Question: I am trying to use SpriteKit in Xcode 6 playground like this:
'''
import UIKit
import SpriteKit
import XCPlayground
var spriteView = SKView(frame: CGRectMake(0, 0, 1334, 650))
spriteView.backgroundColor = UIColor(red: 0.167, green: 0.165, blue: 0.164, alpha: 1.0)
let rootScene = SKScene()
let rect = SKShapeNode(rect: CGRectMake(10, 10, 100, 100))
rect.fillColor = UIColor.redColor()
rootScene.addChild(rect)
spriteView.presentScene(rootScene)
XCPShowView("The Sprite View", spriteView)
'''
But when I see Timeline I just see:

Can Anyone Help Me?
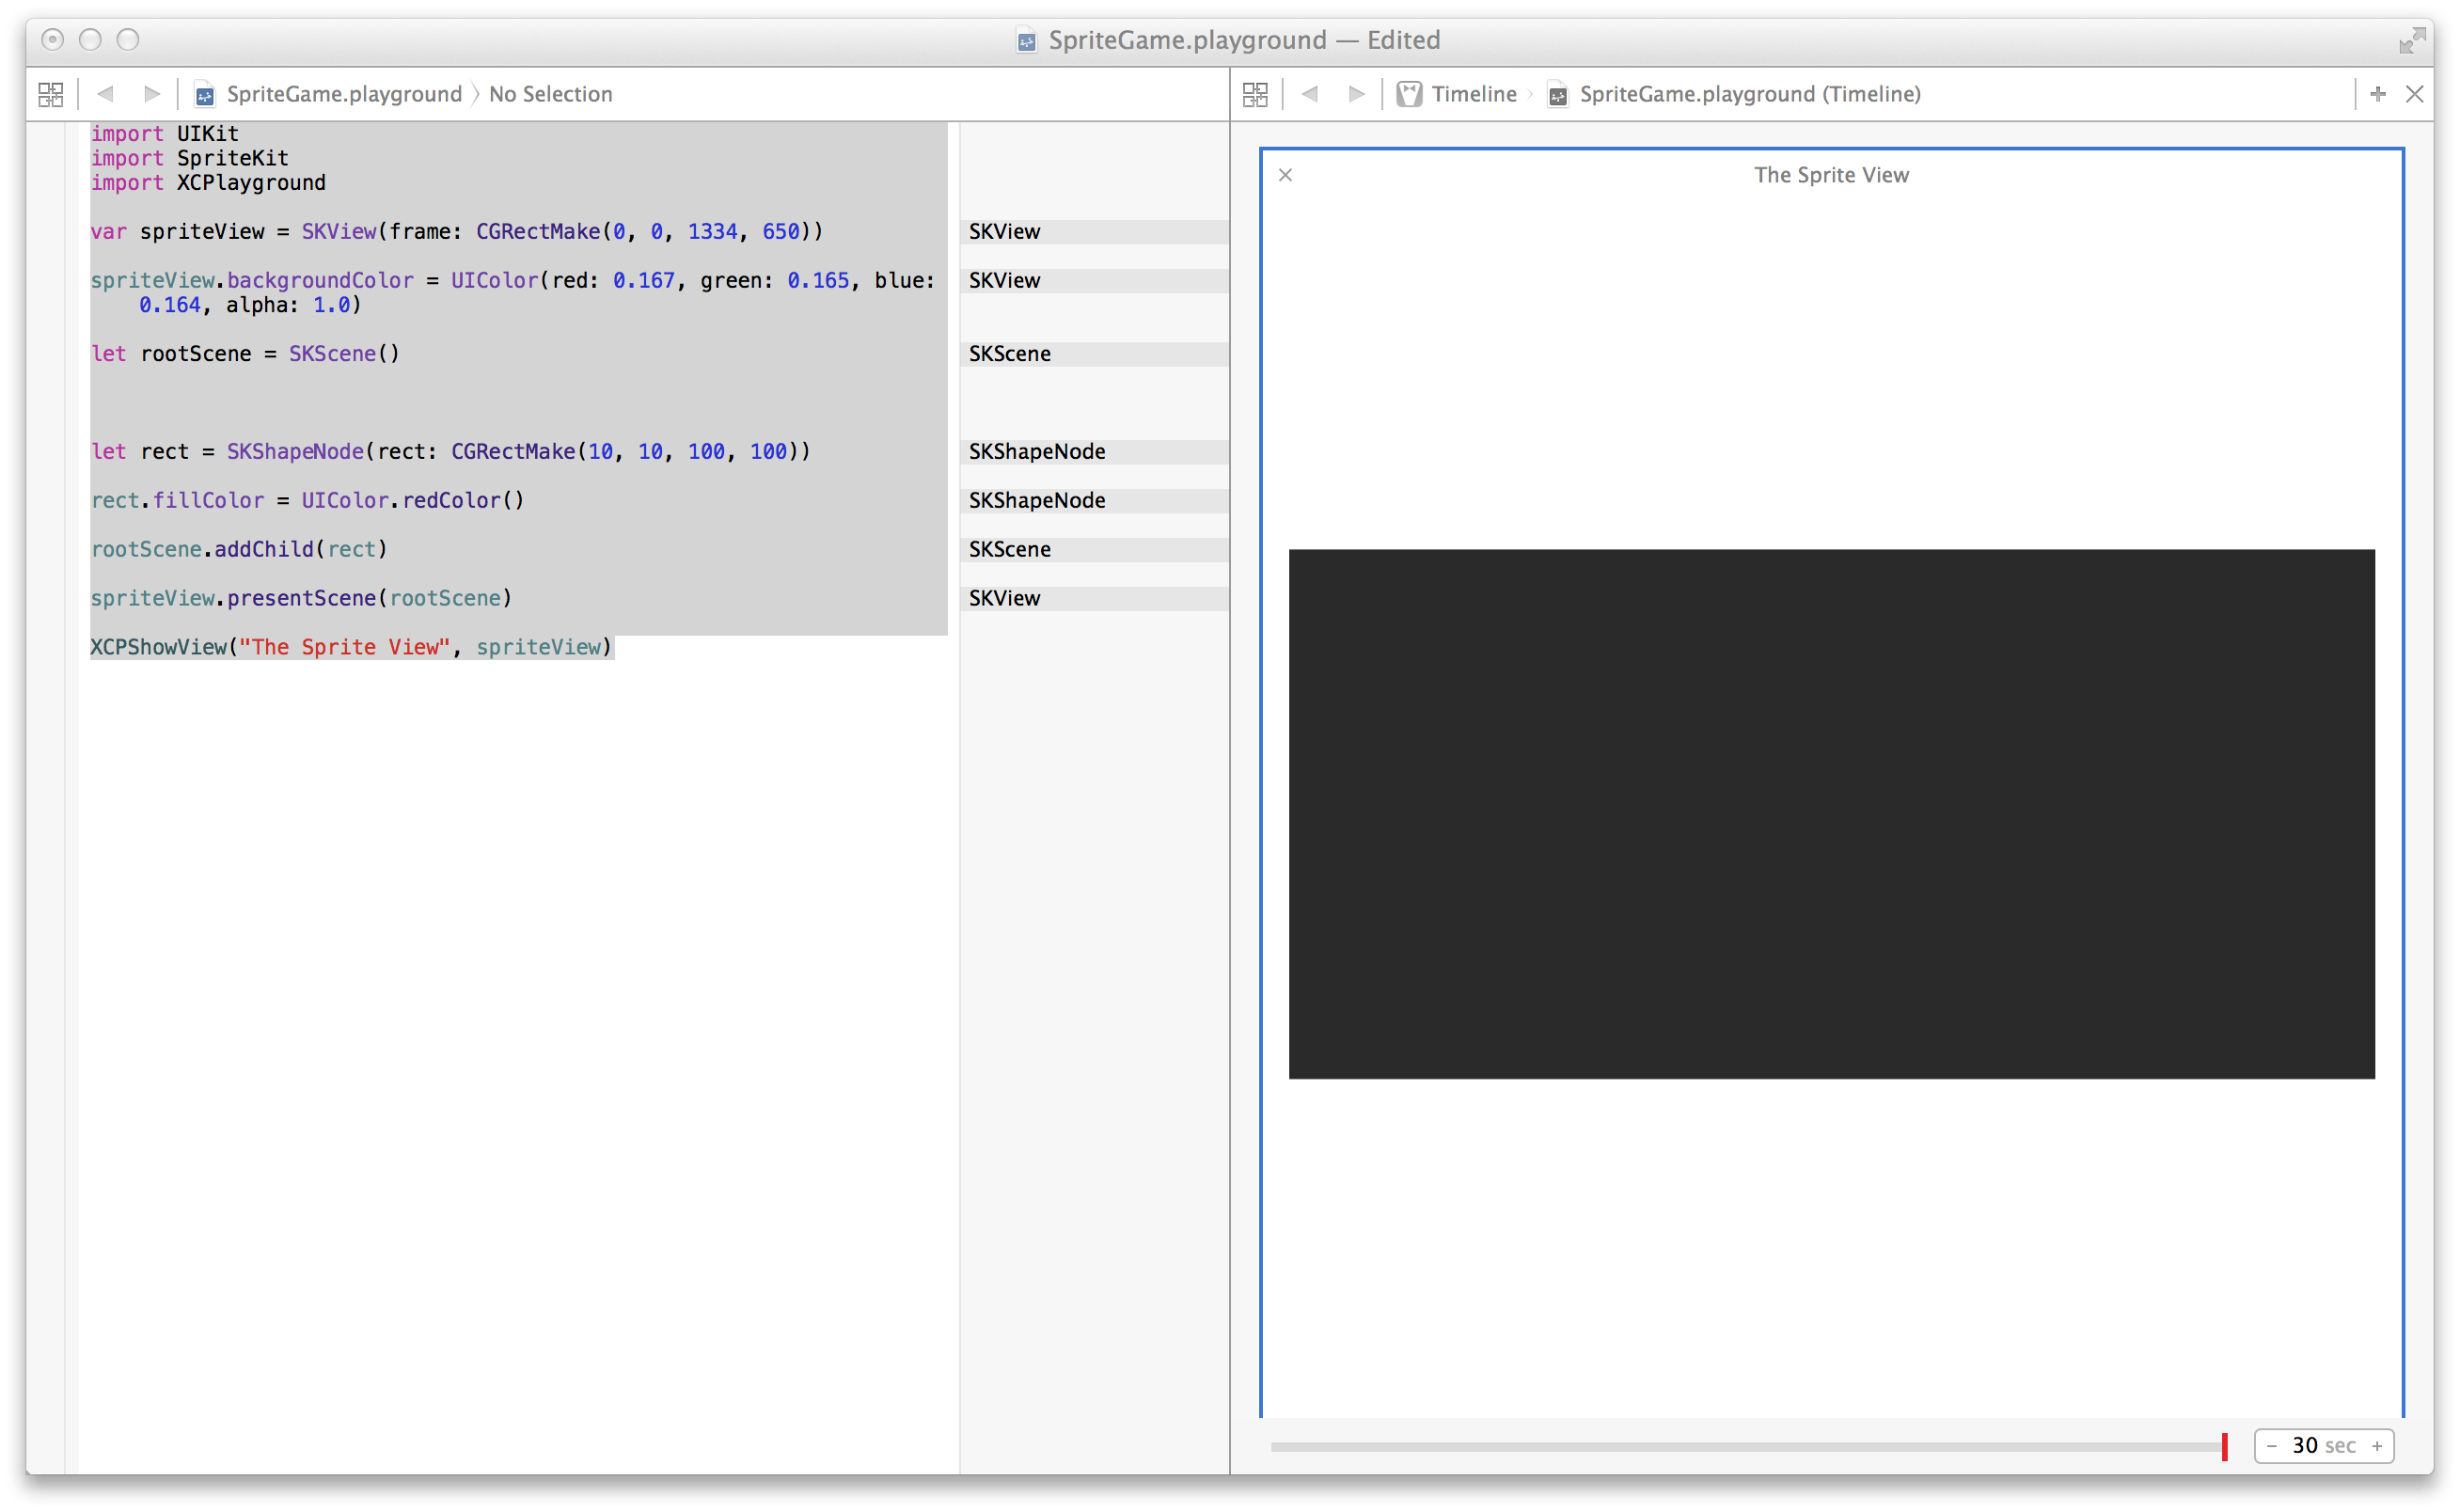
Answer: It seems like the iOS playgrounds doesn't play well at all with SpriteKit. I got mixed results running the playground in full simulator:

And works reasonably under OSX using a previous created .sks in the "Resources" folder of the playground (just like the <URL>
Found this <URL> too.